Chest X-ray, AP view. Patient: 48 years old, sex F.
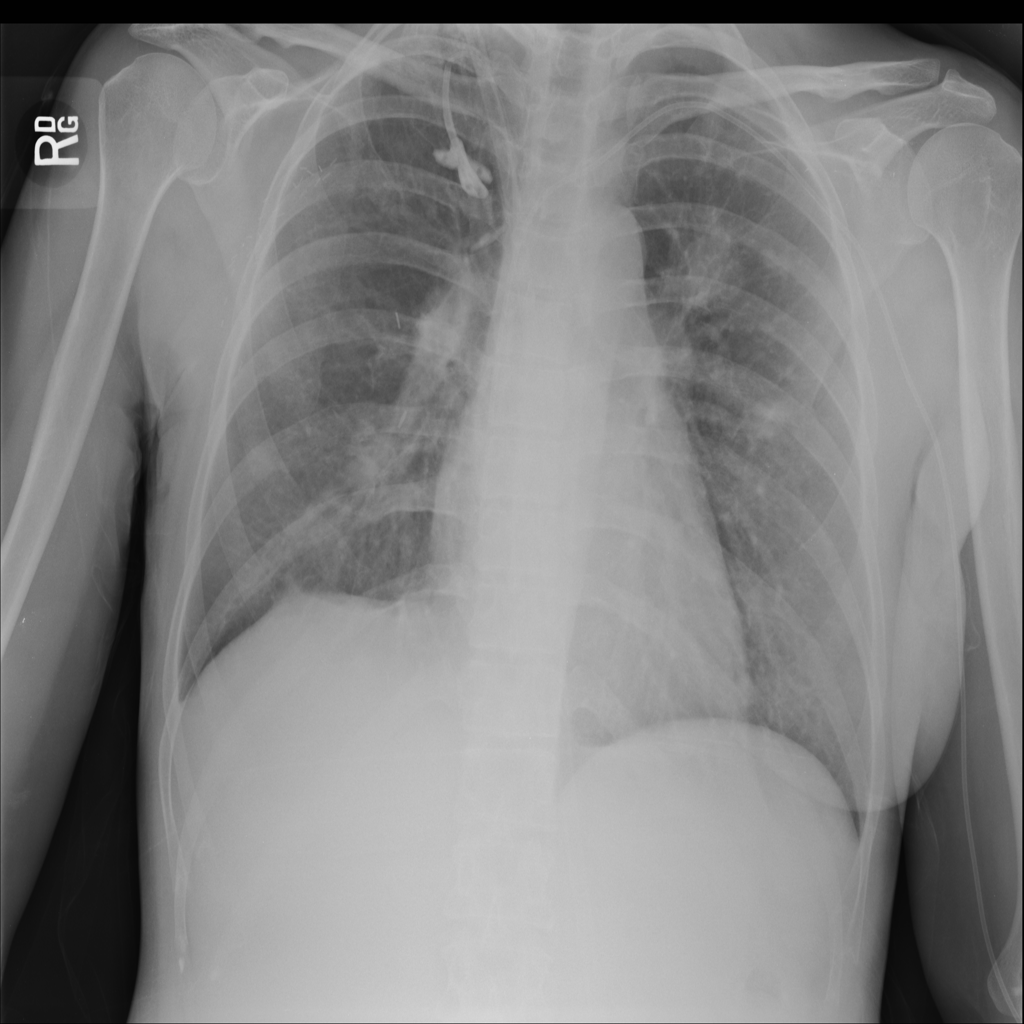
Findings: Effusion, Infiltration